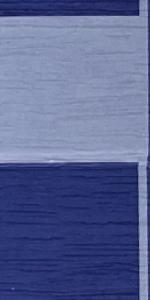
Label: Empty